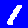
Digit: 1